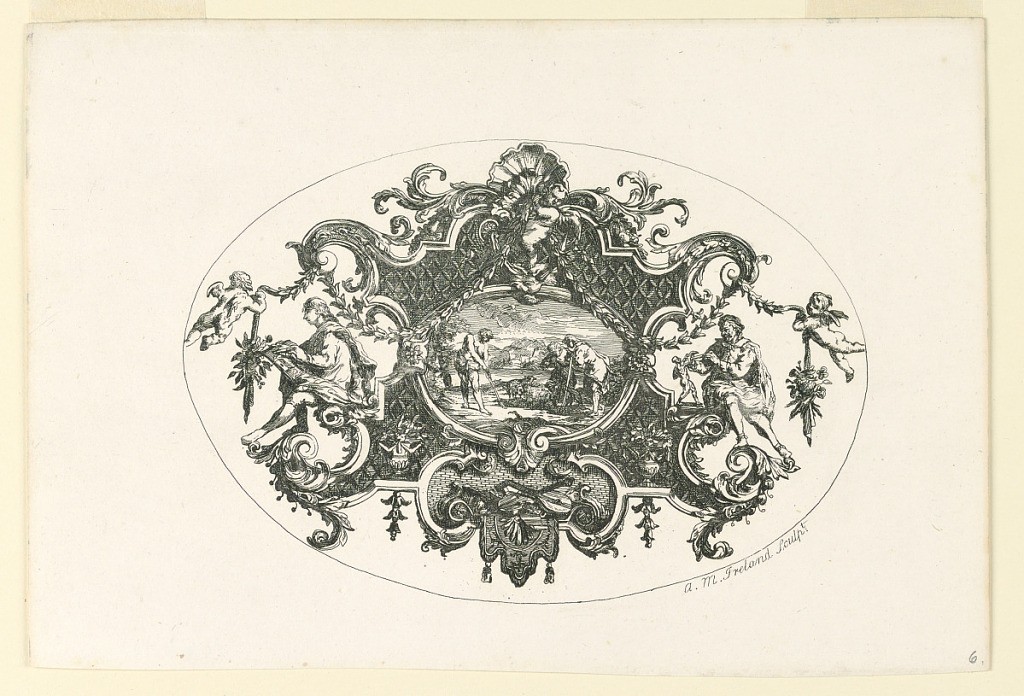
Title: Ornamental Design for the Decoration of a Tankard
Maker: William Hogarth, English, 1697 - 1764
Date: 1717-1794
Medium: Etching on paper
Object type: Print
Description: Fretwork in center of which a medallion depicting three shepherds with lambs. Upon scrolls are seated on right and left side a male figure in front of whom flies an angel.